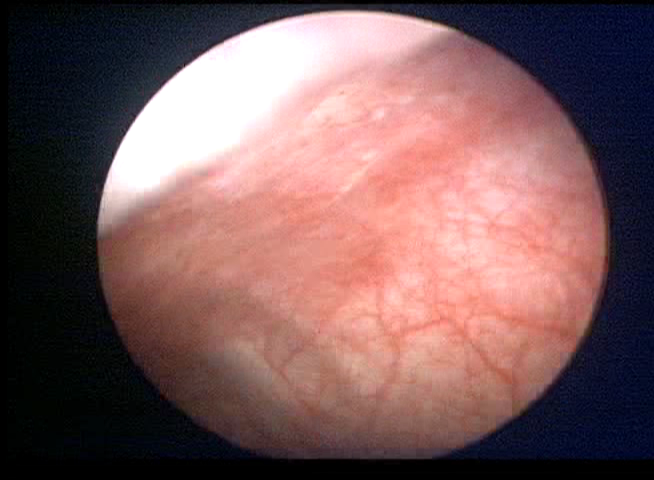
Modality: WLC
Class: Normal mucosa
Bladder cancer association: No